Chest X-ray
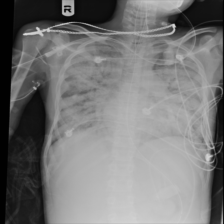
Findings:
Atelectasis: negative
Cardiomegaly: negative
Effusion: negative
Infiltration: positive
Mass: negative
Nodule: negative
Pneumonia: negative
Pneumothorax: negative
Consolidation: negative
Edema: negative
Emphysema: negative
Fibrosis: negative
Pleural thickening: negative
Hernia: negative